Question: I created canvas as and paste image from clipboard on top of the canvas. The image appeared beside the canvas not on top of the canvas as per image below. I get empty image when try to convert the canvas to image. This is because my canvas doesn't hold the image i paste earlier. How do I get the image?
'''
<!doctype html>
<html>
<head>
<link rel="stylesheet" type="text/css" media="all" href="css/reset.css" /> <!-- reset css -->
<script type="text/javascript" src="http://code.jquery.com/jquery.min.js"></script>
<style>
body{ background-color: ivory; }
canvas{border:1px solid red;}
</style>
<script>
function convert()
{
var canvas=document.getElementById("canvas");
var ctx=canvas.getContext("2d");
//ctx.fillRect(50,50,150,75);
var theImage=document.getElementById("toImage");
theImage.src=canvas.toDataURL();
}
</script>
</head>
<body>
<canvas id="canvas" width=300 height=300 contenteditable='true'></canvas>
<button type="button" onClick="convert()">Click</button>
<img id="toImage" width=300 height=300>
</body>
</html>
'''

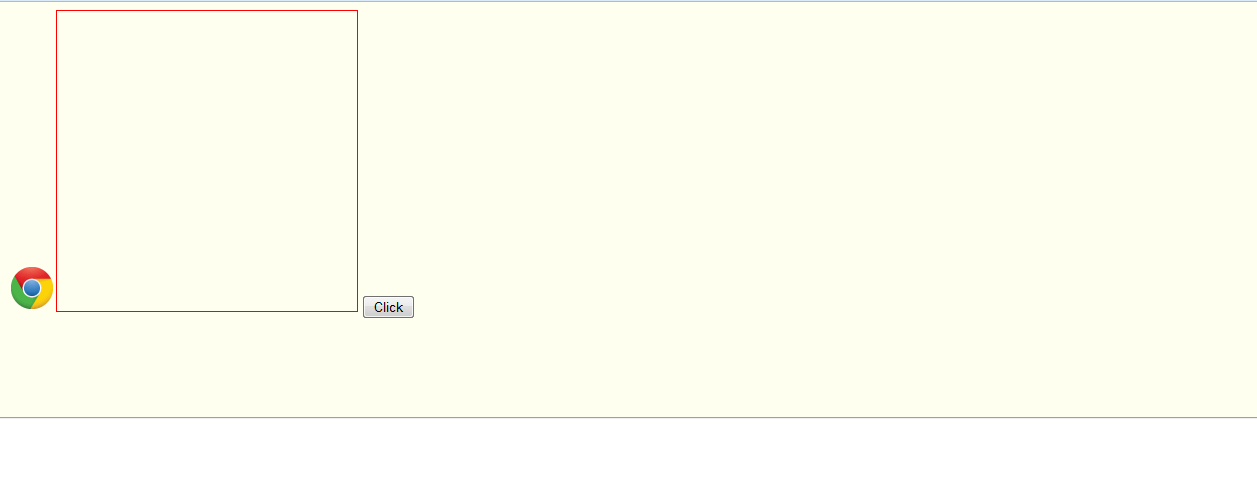
Answer: The 'contenteditable' attribute is for text-related HTML elements, and does nothing with the '<canvas>' element.
See the <URL> for details on 'contenteditable'.